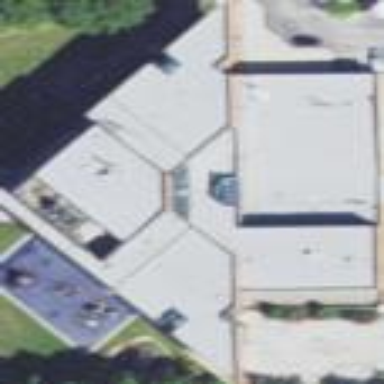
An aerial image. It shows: School building.